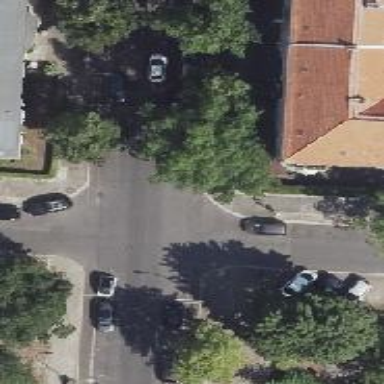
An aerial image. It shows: Residential road with asphalt surface. It has sidewalks on both sides and separate cycle track. There is parallel on-street parking available on both sides of the road.